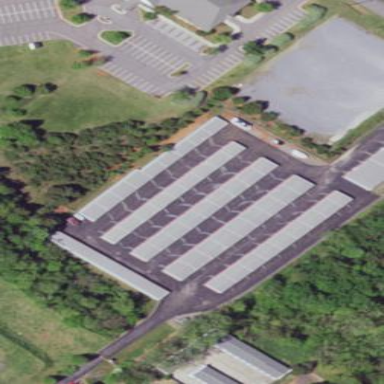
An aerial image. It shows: Building housing storage rental shop.